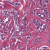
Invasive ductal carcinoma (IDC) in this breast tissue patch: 1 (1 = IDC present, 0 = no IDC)